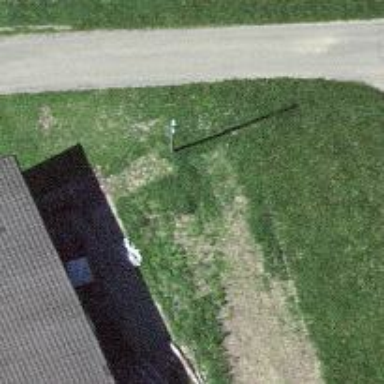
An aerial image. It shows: Power pole.